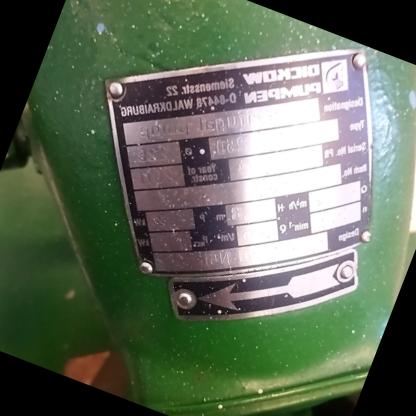
Klasa: tabliczka-znamionowa